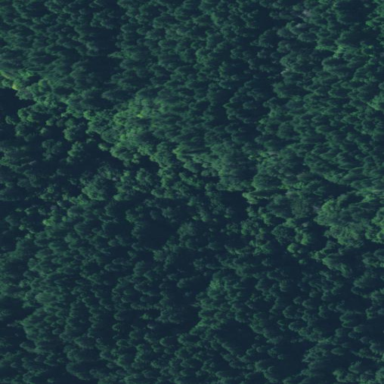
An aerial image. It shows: Serene woodland landscape.